Question: I posted this question on dsp.stackexchange, and was informed that it was more relevant for stackoverflow as it is primarily a programming question:
I am attempting to write a code which allows me to change the phase of a signal in the frequency domain. However, my output isn't exactly correct, so something must be wrong. For a simple example assume that we have the function y = sin(2*pi*t) and want to implement a phase shift of -pi/2. My code looks as follows:
'''
clear all
close all
N = 64; %number of samples
fs = 10; %sampling frequency
ts = 1/fs; %sample interval
tmax = (N-1)*ts;
t = 0:ts:tmax;
y = sin(2*pi*t);
figure
plot(t,y)
% We do the FT
f = -fs/2:fs/(N-1):fs/2;
Y = fftshift(fft(y));
% Magnitude spectrum
figure
plot(f,abs(Y));
phase = angle(Y);
% Phase spectrum
figure
plot(f,phase)
Y = ifftshift(Y)
% Attempt at phase shift
Y = Y.*exp(-i*2*pi*f*pi/2);
% Inverse FT
u = ifft(Y);
figure
plot(t,real(u))
'''
All plots look OK except for the final plot which looks as follows:

This looks almost correct but not quite. If anyone can give me some pointers as to how my code can be corrected in order to fix this, I would greatly appreciate it! I have a feeling my mistake has something to do with the line 'Y = Y.*exp(-i*2*pi*f*pi/2);', but I'm not sure how to fix it.
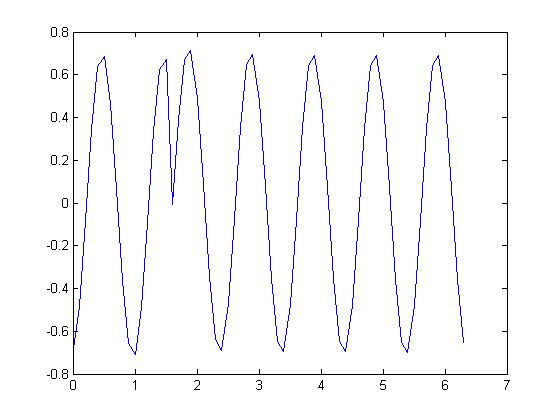
Answer: I can't really get into the Fourier analysis details (because I do not really know them), but I can offer a working solution with some hints:
First of all, You should express Your wave in imaginary terms, i.e.:
'''
y = exp(1i*2*pi*t);
'''
And what's even more crucial, You have to truly shift only the phase, without messing with the whole spectrum:
'''
% Attempt at phase shift
Y = abs(Y).*exp(1i*angle(Y)-1i*pi/4); % -pi/4 shift
'''
You should note that the shift isn't related to frequency anymore, which I guess makes sense.
Finally You can plot the results:
'''
figure
plot(t,real(u),'k')
hold on
plot(t,real(y),'r')
'''
'real(y)' is actually a cosine function, and You started with sine, but hopefully You get the idea.
For pi/4 shift i got something like this (started with red, finished with black):